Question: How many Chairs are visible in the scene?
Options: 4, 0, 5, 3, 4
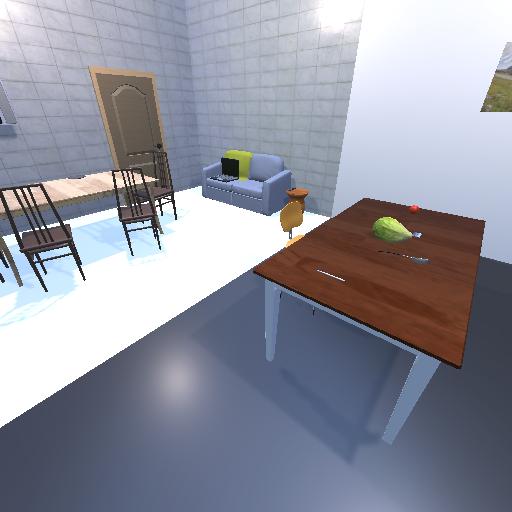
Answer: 4